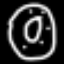
Label: donut